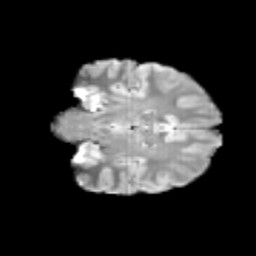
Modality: T2w
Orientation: coronal
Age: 13
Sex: male
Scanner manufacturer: siemens
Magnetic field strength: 3 T
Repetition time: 3.8 s
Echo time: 0.07 s